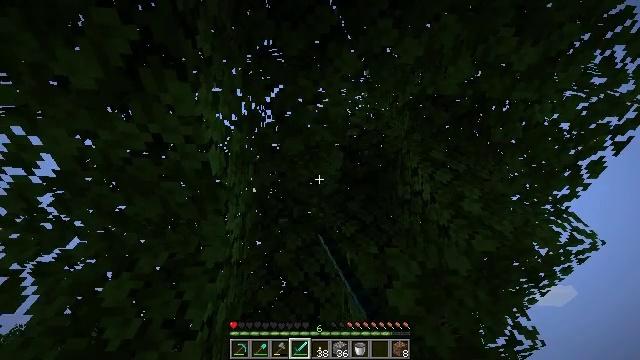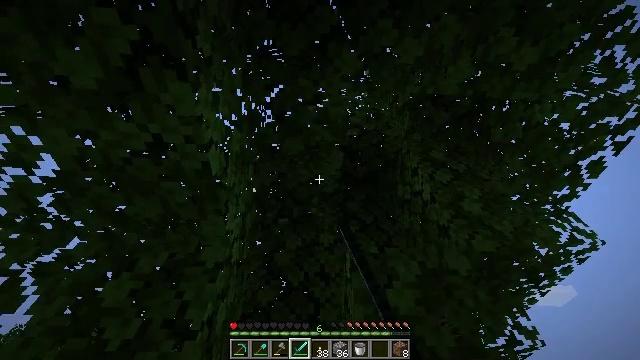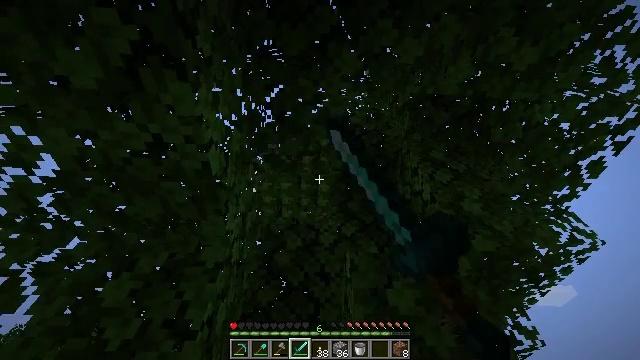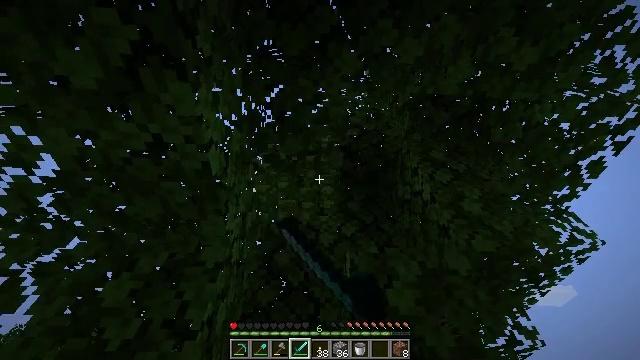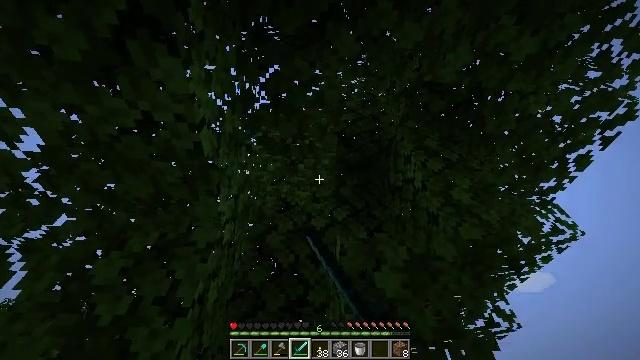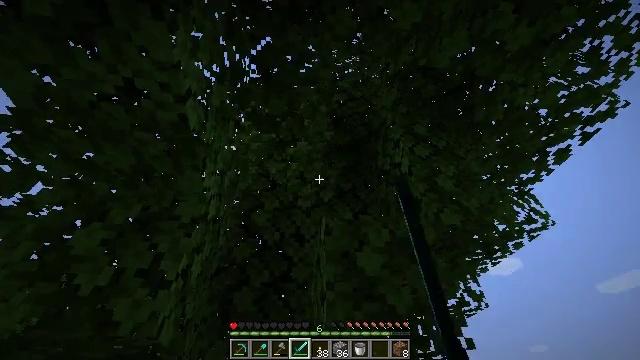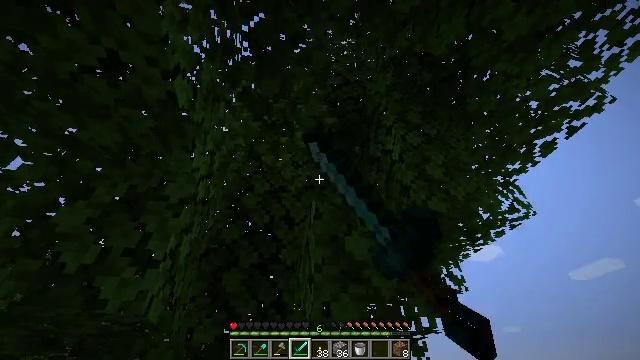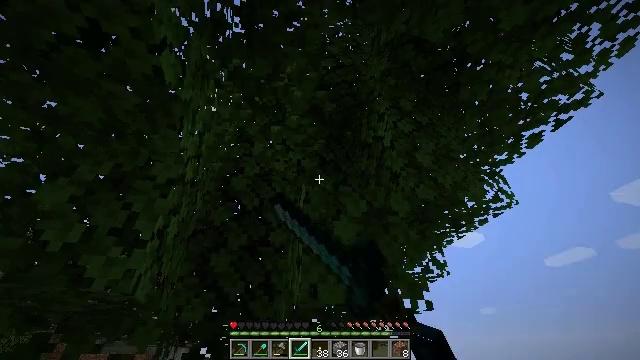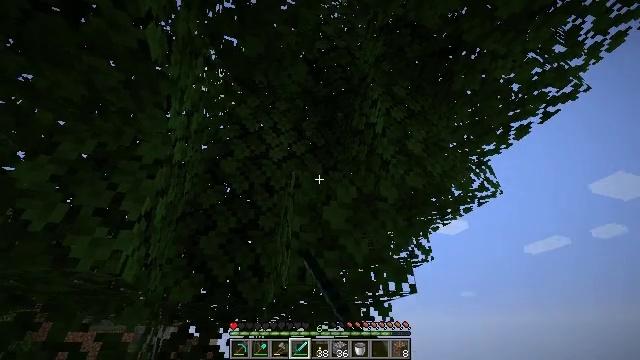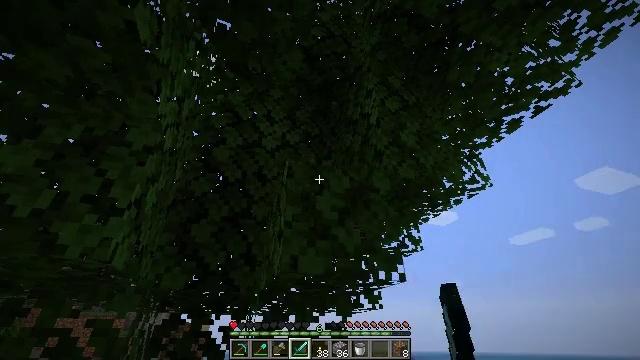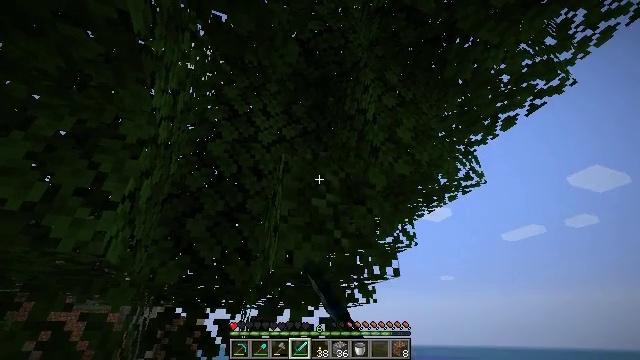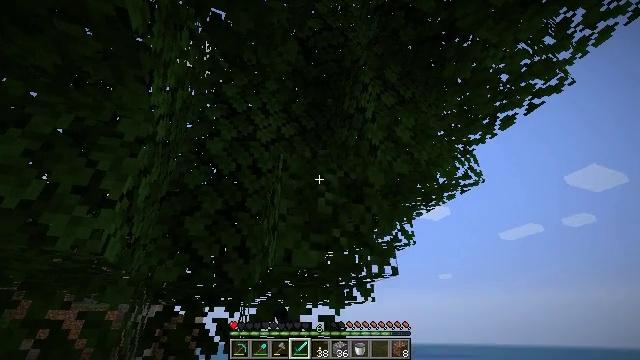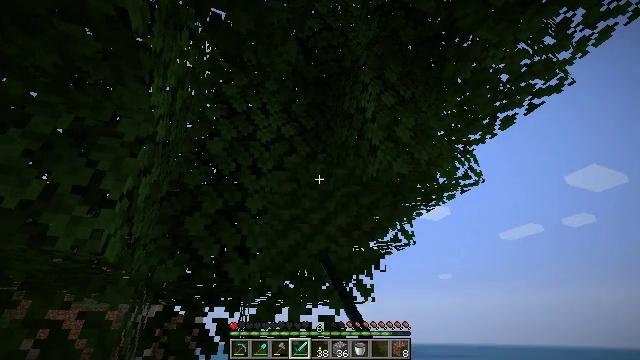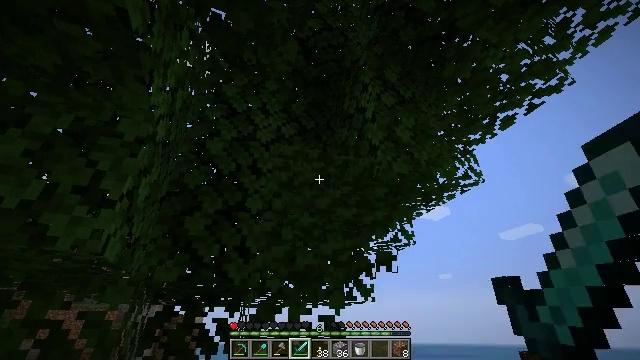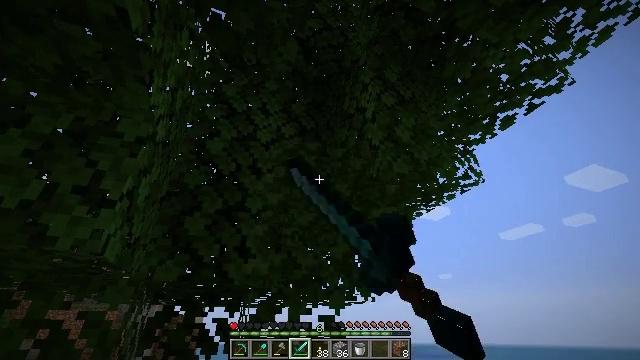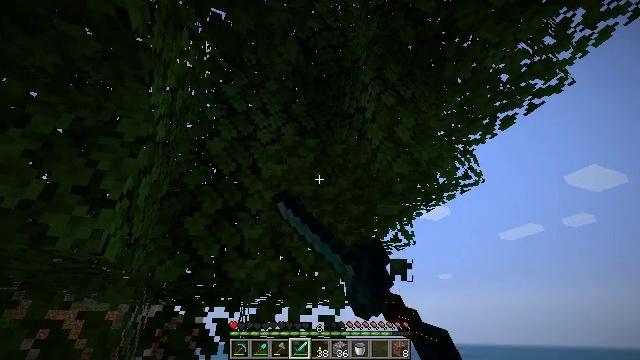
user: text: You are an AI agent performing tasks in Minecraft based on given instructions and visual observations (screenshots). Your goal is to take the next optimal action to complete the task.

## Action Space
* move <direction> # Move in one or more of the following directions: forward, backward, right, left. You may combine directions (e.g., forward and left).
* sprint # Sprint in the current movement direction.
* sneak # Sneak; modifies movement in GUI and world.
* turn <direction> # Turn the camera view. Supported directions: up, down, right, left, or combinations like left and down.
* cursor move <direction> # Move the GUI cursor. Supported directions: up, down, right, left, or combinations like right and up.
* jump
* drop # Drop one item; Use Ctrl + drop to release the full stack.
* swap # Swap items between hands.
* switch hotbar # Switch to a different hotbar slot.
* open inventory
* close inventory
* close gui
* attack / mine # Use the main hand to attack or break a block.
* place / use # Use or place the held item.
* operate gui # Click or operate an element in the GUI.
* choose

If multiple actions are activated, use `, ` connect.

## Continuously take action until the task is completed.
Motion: motion action
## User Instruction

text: Trim the tree by mining oak leaves.
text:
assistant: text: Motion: attack / mine
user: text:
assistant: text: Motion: attack / mine
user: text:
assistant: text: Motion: attack / mine
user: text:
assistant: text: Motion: turn right and down, attack / mine
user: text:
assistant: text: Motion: turn right and down, attack / mine
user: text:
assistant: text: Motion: turn right and down, attack / mine
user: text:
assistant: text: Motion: turn right and down, attack / mine
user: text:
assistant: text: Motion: turn right and down, attack / mine
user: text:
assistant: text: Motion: turn right and down, attack / mine
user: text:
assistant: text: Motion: turn right and down, attack / mine
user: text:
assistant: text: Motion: attack / mine
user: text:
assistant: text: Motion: attack / mine
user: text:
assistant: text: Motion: attack / mine
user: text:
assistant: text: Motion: attack / mine
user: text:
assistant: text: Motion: attack / mine
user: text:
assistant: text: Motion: attack / mine
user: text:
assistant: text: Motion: attack / mine
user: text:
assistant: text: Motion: attack / mine
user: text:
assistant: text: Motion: attack / mine
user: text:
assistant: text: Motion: attack / mine
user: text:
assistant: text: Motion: attack / mine
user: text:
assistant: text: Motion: attack / mine
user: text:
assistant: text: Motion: attack / mine
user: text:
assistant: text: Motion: attack / mine
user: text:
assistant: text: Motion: attack / mine
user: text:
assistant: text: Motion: attack / mine
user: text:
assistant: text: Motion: attack / mine
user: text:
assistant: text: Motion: attack / mine
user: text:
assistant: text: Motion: attack / mine
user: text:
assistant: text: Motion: turn right, attack / mine